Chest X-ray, PA view. Patient: 64 years old, sex M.
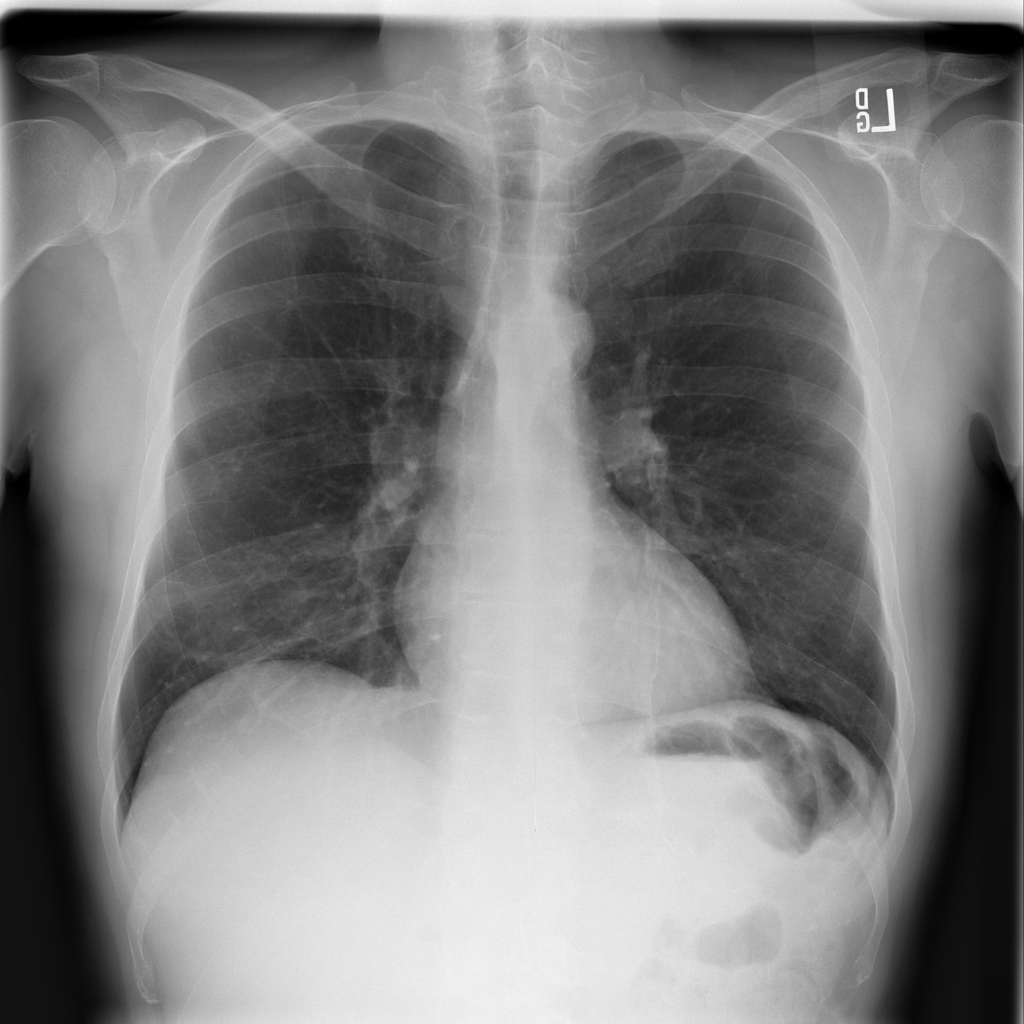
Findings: Atelectasis